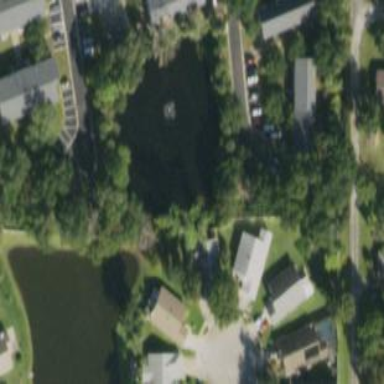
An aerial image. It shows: Serene pond surrounded by nature.